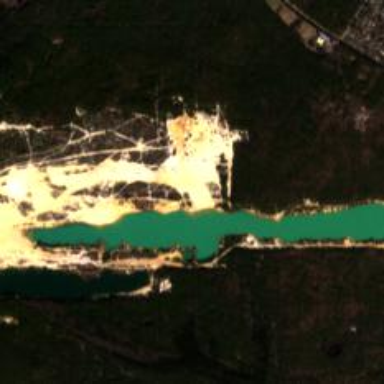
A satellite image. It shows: Quarry area.